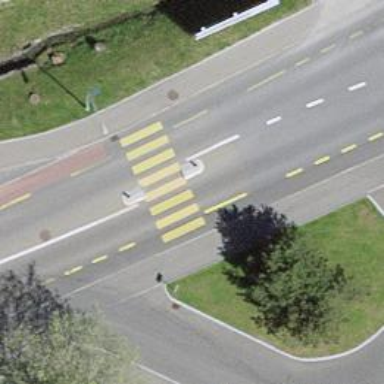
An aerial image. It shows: Uncontrolled crossing with pedestrian island.